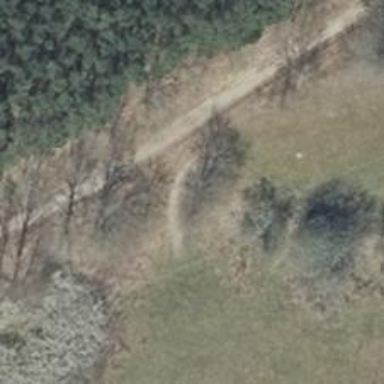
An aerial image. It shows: Row of deciduous broadleaved trees.